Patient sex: M
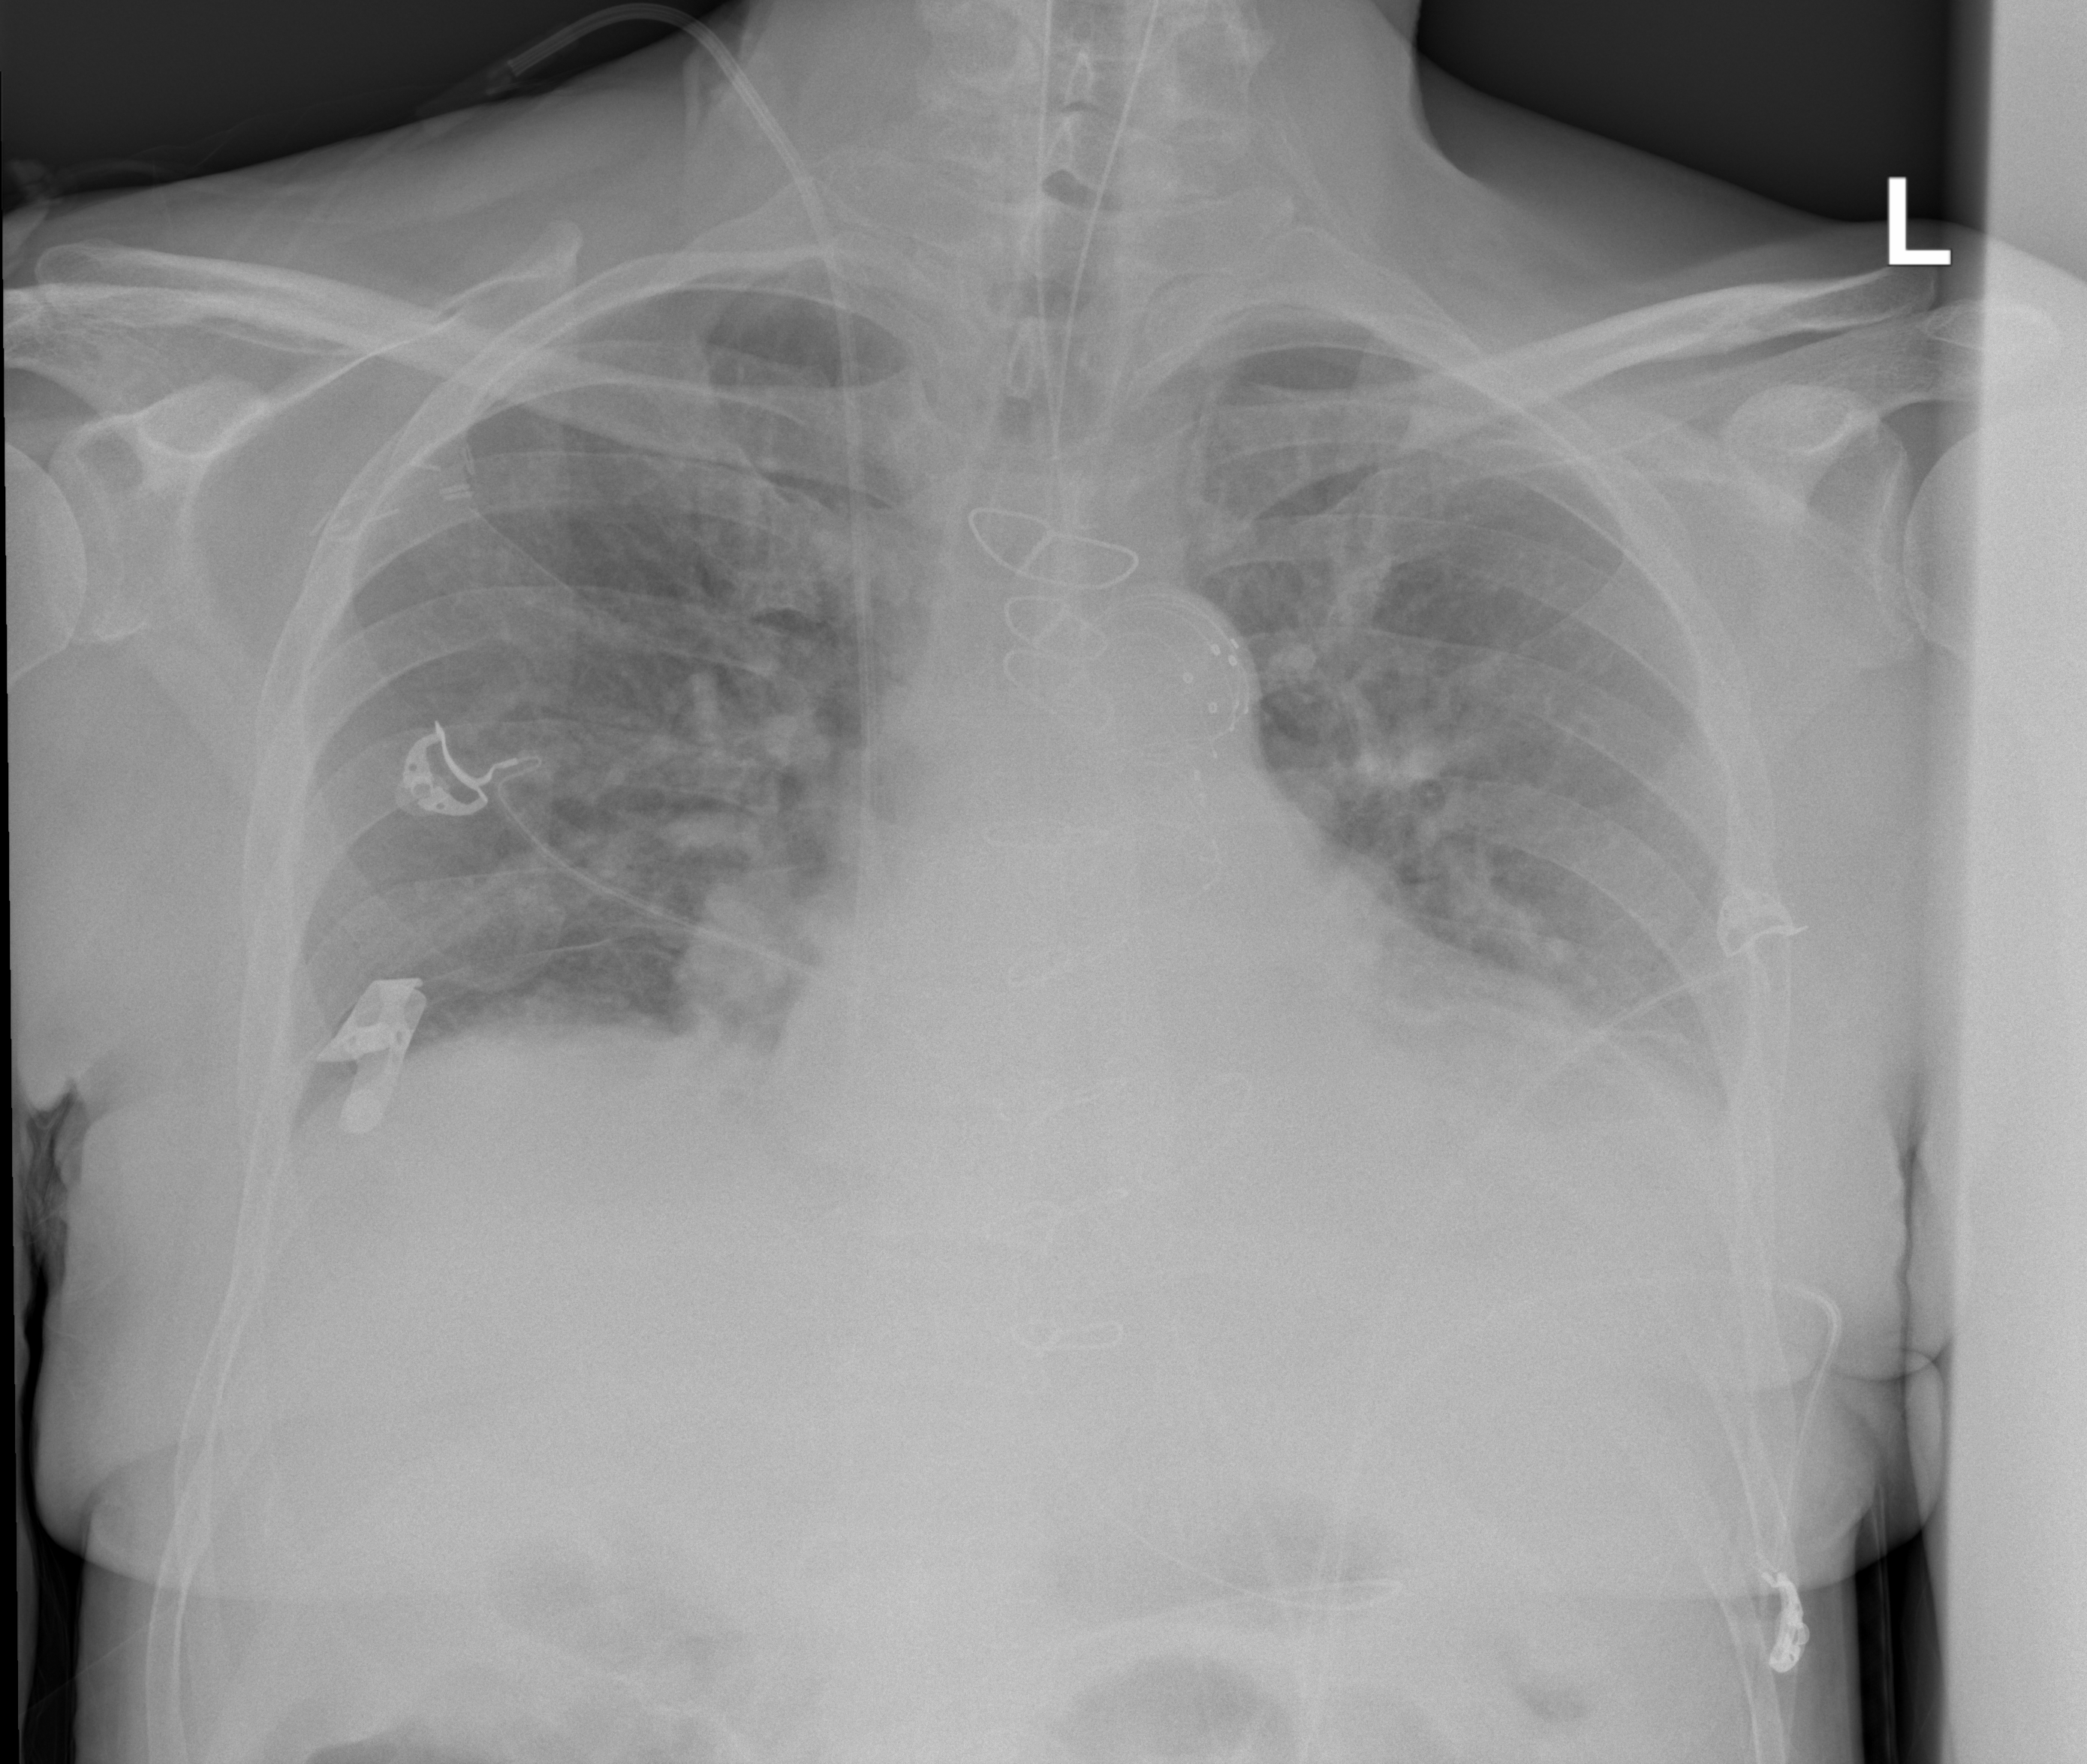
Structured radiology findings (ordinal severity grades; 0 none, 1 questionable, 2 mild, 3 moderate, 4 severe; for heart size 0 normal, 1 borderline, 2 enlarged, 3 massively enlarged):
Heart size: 2
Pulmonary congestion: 2
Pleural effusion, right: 2
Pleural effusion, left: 2
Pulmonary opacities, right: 0
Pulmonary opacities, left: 0
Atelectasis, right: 2
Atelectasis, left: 2